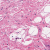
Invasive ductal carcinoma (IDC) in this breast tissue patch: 0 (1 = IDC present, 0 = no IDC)